Interaction volume radius: 5 \u00c5
Interaction volume height: 10 \u00c5
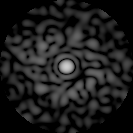
Disorder parameter: 0.8375